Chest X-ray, AP view. Patient: 9 years old, sex M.
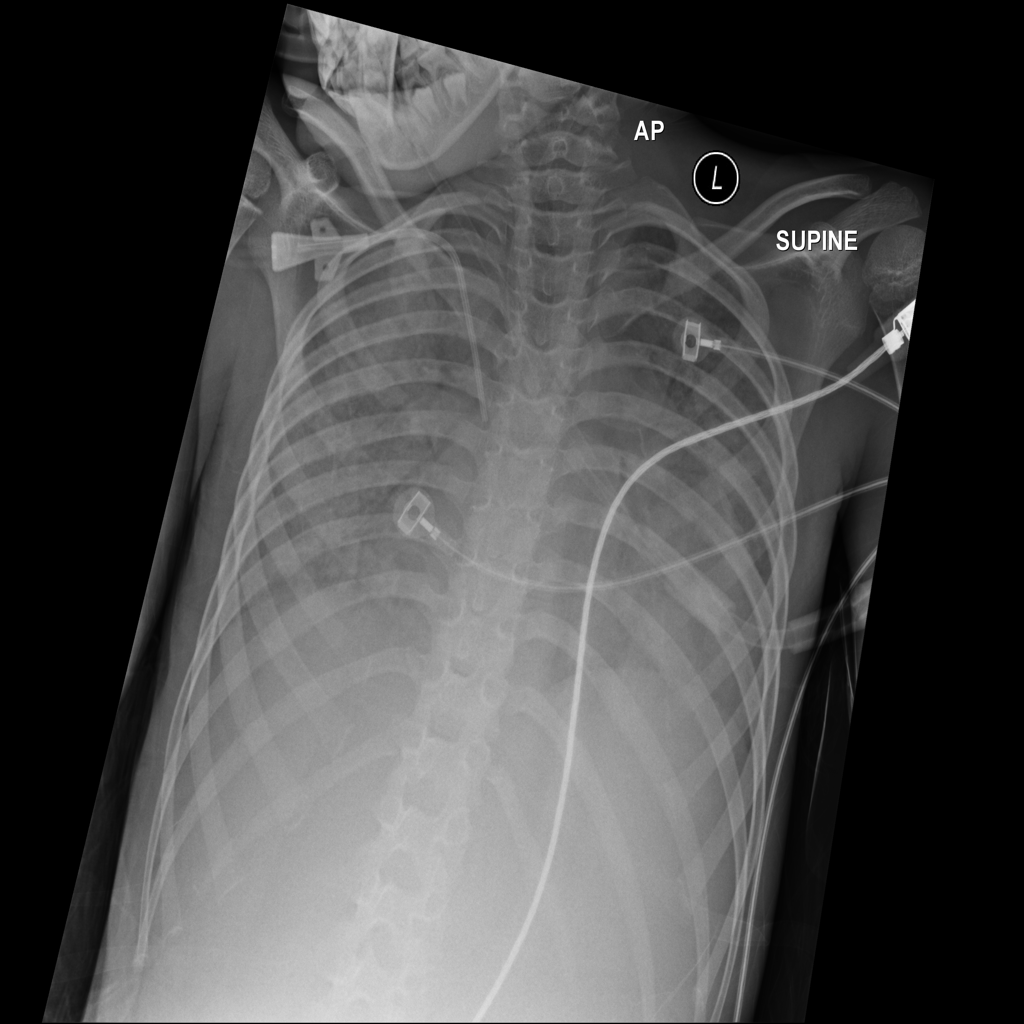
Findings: No Finding